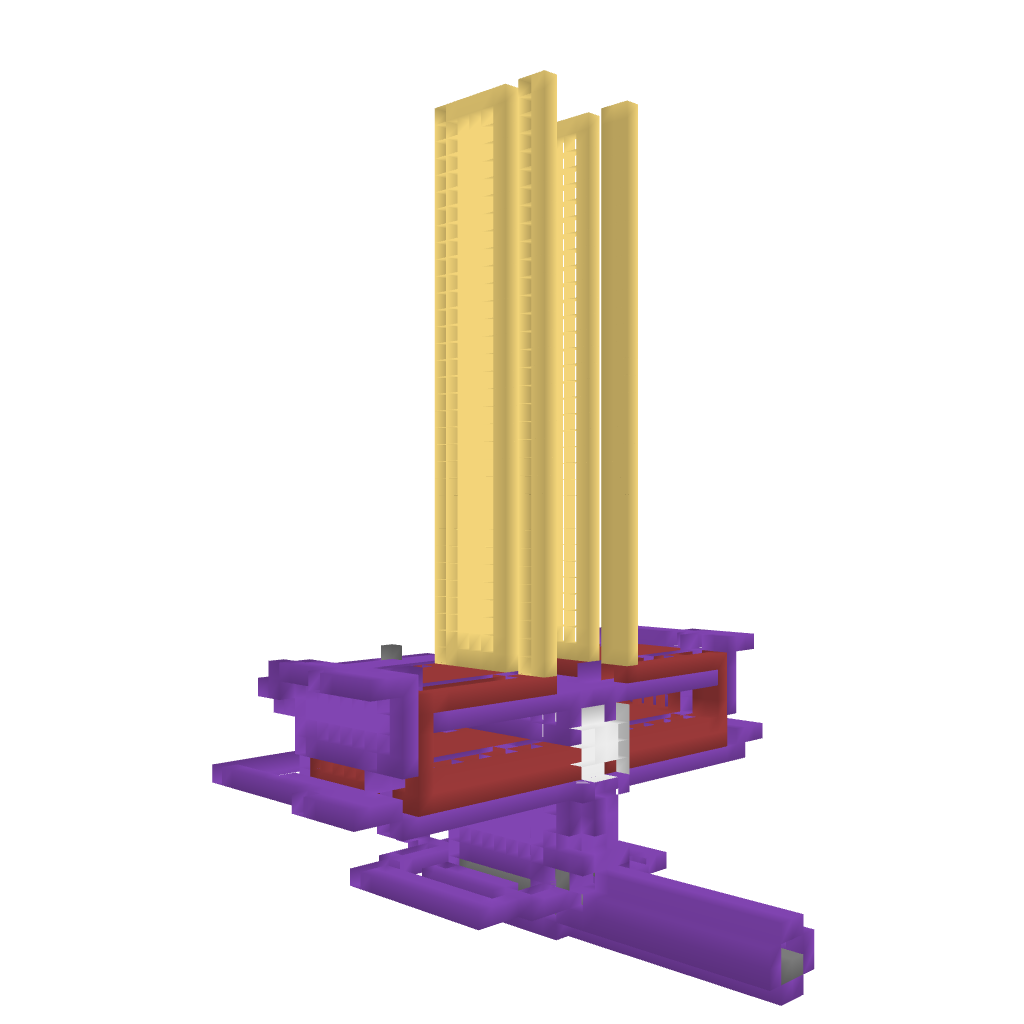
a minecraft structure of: Automatic Redstone 25x8-Shot TNT-Gun bad low quality